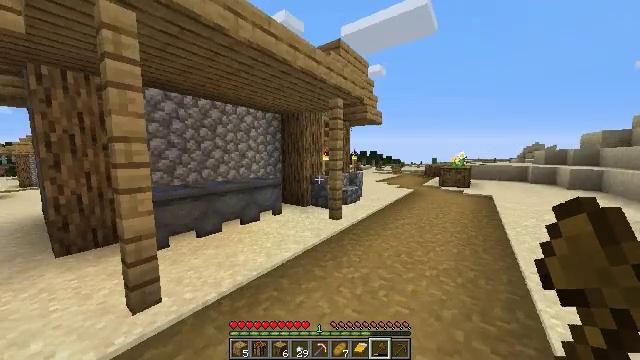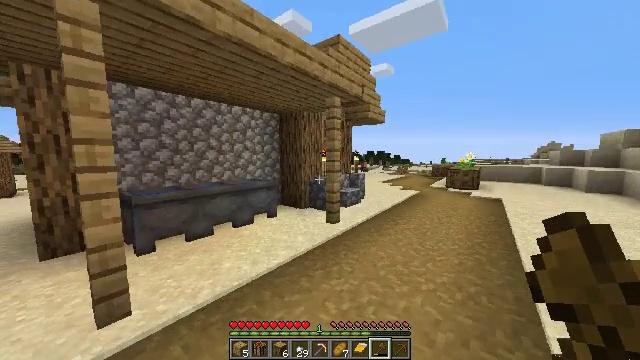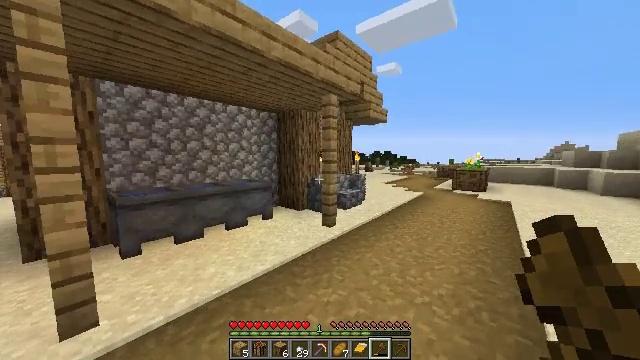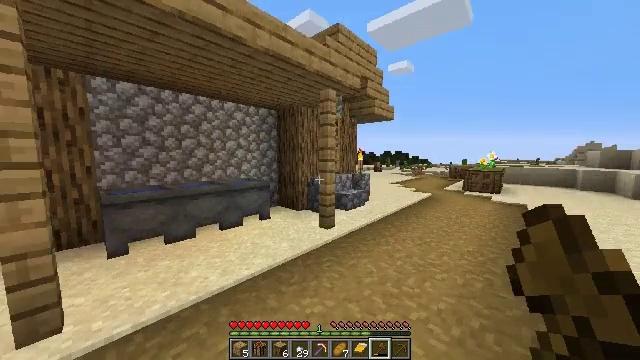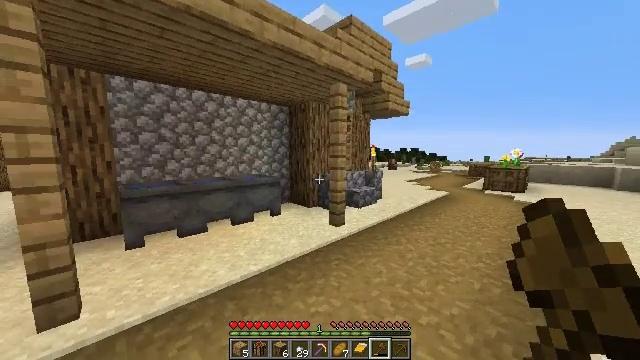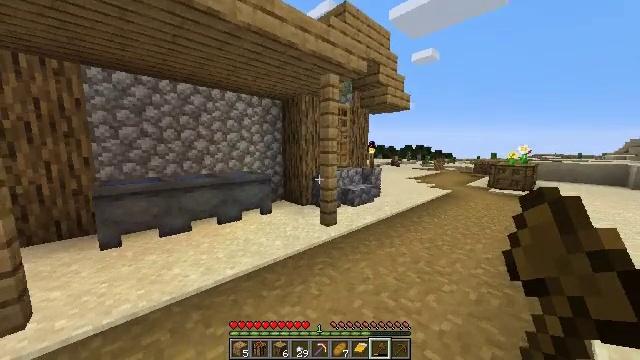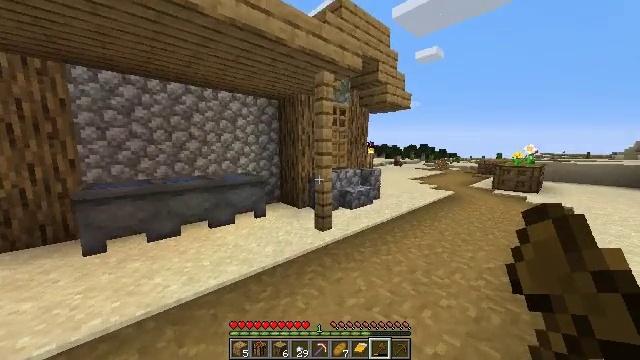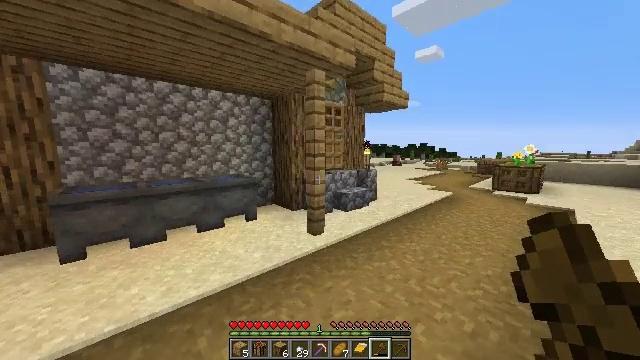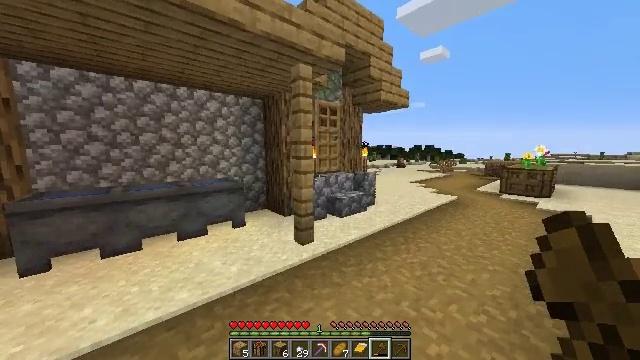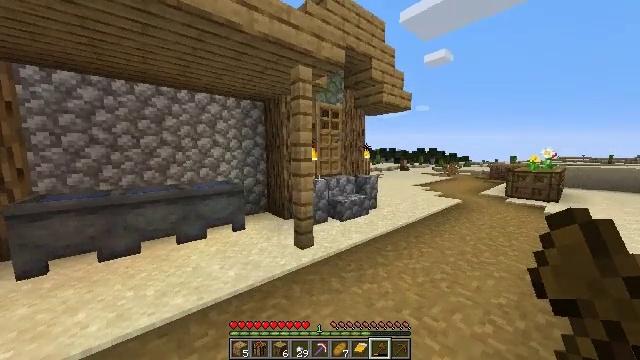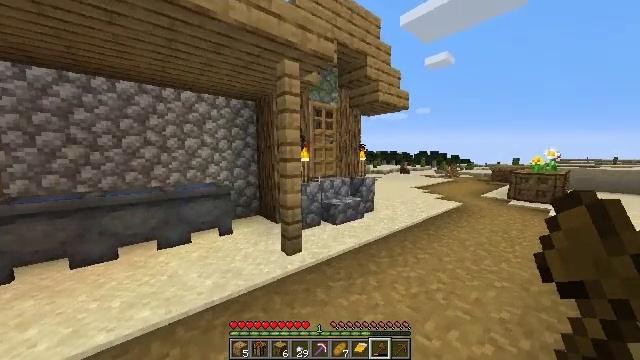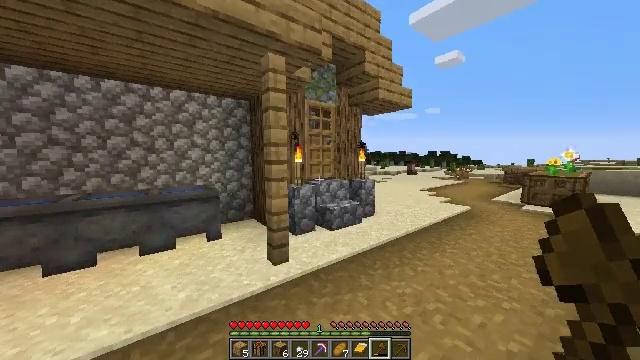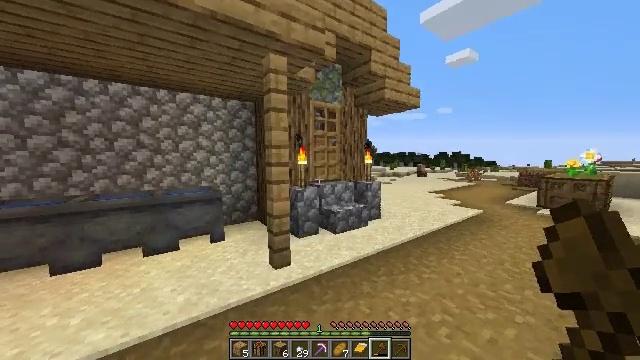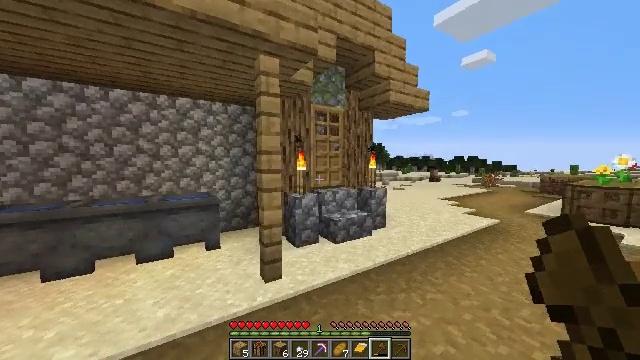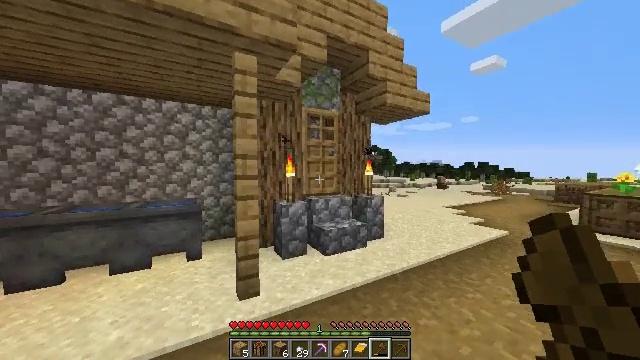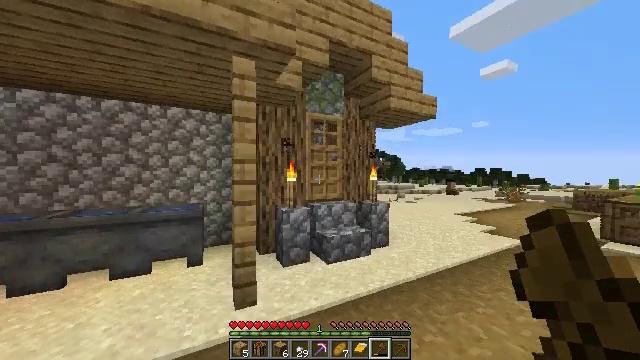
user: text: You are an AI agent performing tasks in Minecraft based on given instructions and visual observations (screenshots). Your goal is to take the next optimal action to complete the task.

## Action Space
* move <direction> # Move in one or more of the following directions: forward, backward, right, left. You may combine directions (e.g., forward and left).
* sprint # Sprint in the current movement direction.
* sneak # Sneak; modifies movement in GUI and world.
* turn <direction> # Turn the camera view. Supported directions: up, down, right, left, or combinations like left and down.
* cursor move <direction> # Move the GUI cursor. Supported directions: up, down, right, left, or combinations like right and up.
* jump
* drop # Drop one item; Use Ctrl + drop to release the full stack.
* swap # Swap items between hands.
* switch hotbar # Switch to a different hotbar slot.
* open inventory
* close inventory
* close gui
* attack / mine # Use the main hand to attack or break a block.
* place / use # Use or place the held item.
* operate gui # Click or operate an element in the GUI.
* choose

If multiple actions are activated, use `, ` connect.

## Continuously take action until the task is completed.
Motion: motion action
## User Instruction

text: Gather the chest from its place.
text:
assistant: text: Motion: move forward and move right, turn left
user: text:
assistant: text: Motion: move forward and move right, turn left
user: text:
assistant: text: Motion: move forward and move right, turn left
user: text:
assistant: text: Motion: move forward and move right, turn left
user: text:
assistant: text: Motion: move forward and move right, turn left
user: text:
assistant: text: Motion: move forward and move right
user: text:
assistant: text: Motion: move forward and move right
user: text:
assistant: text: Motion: move forward and move right, turn left
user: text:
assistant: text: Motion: move forward and move right
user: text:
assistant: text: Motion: move forward and move right
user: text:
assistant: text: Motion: move forward and move right, turn left
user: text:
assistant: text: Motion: move forward and move right, turn left
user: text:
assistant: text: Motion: move forward and move right, turn left and up
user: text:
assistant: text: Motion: move forward and move right, turn left and up
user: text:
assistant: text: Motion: move forward and move right, turn left and up
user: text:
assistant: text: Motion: move forward and move right, turn left and up
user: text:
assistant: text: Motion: move forward and move right, turn left and up
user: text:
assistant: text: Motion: move forward and move right, turn left and up
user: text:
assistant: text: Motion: move forward and move right, turn left and up
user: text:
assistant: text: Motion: move forward and move right, turn left and up
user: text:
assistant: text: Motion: move forward and move right, turn left
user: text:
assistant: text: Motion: move forward and move right, turn left
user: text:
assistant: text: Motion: move forward and move right
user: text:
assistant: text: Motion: move forward and move right, use / place
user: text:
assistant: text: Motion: move forward, use / place
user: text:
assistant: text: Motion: move forward
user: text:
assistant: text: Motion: move forward, turn left and down
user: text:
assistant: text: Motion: move forward, turn left and down
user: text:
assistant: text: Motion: move forward, turn down
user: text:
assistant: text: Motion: move forward and move left, turn down